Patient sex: F
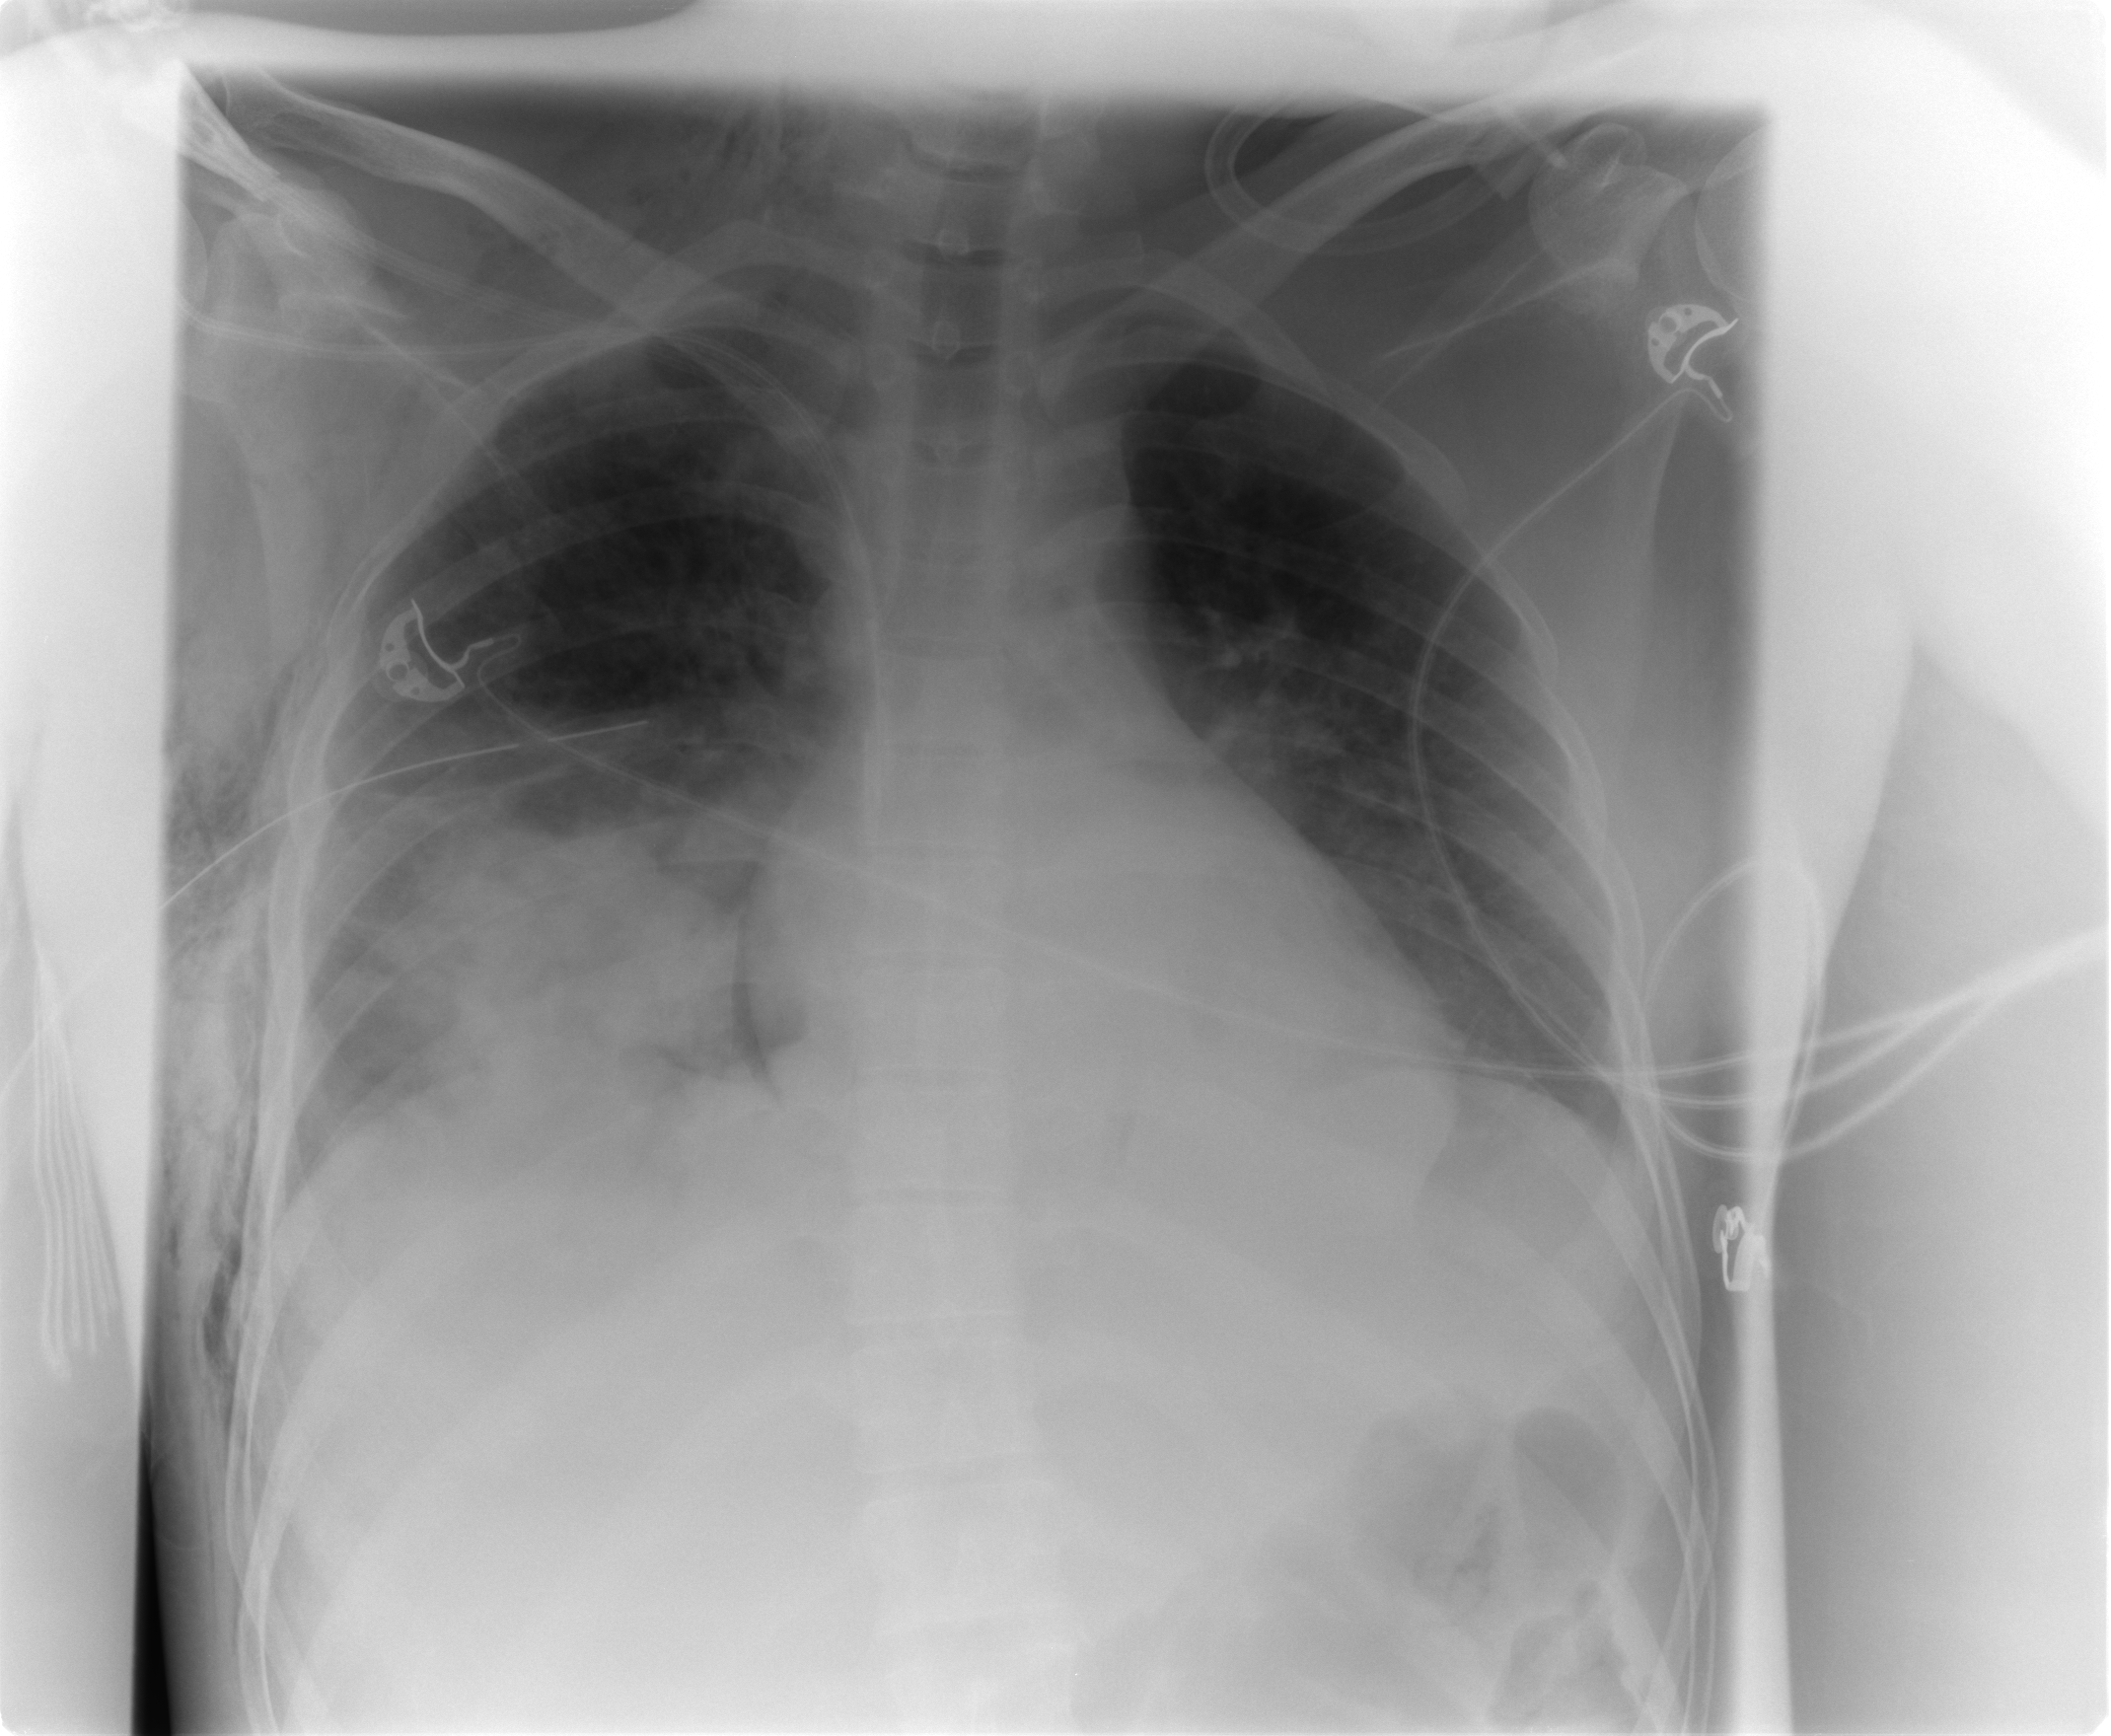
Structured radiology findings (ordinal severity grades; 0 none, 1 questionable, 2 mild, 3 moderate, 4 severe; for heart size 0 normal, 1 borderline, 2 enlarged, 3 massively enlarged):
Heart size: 0
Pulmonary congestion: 0
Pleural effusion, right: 0
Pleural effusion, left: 1
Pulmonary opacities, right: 3
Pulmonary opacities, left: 0
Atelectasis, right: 2
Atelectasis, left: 2